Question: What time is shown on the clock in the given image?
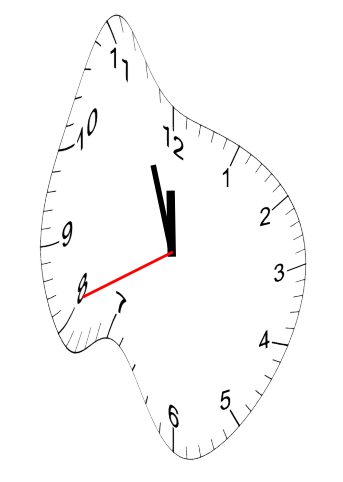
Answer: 11:56:41